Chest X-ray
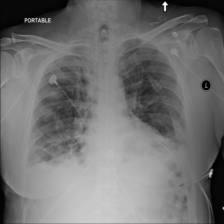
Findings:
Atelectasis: positive
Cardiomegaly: negative
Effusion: positive
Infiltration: negative
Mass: negative
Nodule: negative
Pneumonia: positive
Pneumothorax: negative
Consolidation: negative
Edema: negative
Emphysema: negative
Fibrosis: negative
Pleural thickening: negative
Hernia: negative